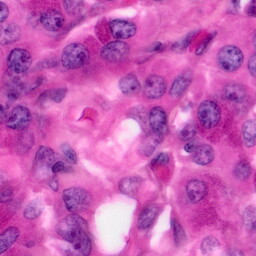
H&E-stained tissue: Pancreatic